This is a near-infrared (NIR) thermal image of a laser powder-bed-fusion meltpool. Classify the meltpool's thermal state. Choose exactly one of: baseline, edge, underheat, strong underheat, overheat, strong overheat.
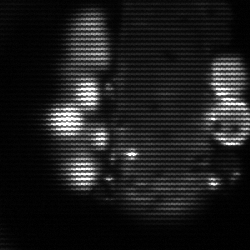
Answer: strong underheat